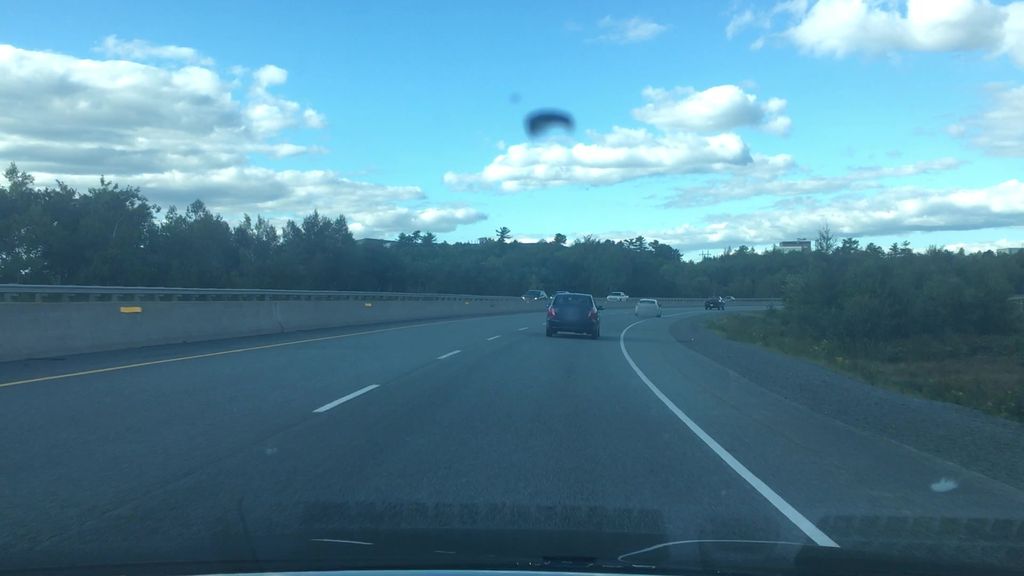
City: halifax